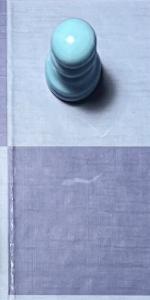
Label: Empty